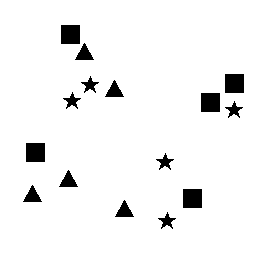
Squares: 5
Triangles: 5
Stars: 5
Total shapes: 15